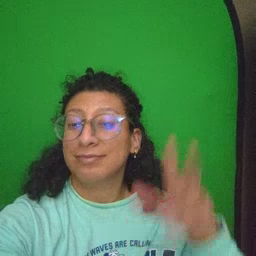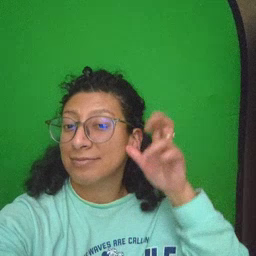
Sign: listen